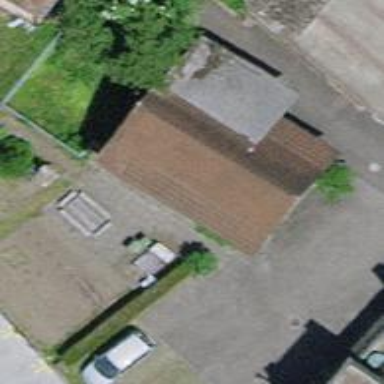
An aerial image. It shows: View of roof of building.